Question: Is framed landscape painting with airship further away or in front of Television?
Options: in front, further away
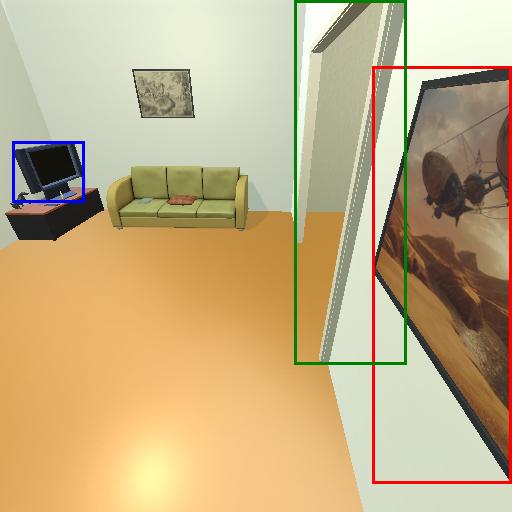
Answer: in front